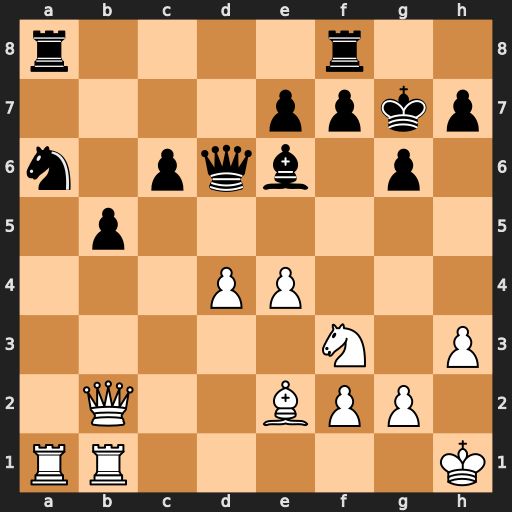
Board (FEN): r4r2/4ppkp/n1pqb1p1/1p6/3PP3/5N1P/1Q2BPP1/RR5K
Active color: w
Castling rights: -
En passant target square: -
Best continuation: d5+ f6 dxe6